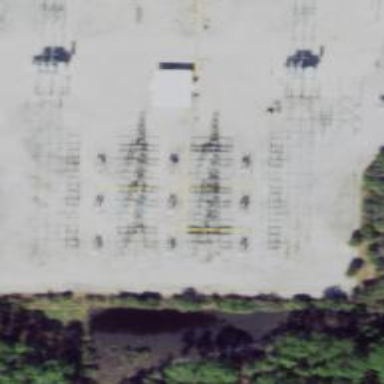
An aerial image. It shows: Switch for power supply.